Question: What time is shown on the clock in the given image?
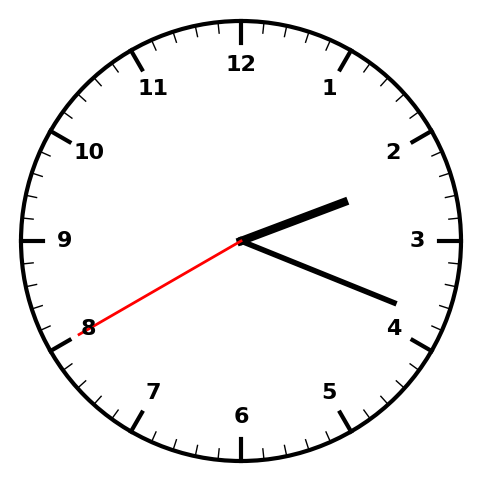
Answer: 02:18:40